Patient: sex M, age 25
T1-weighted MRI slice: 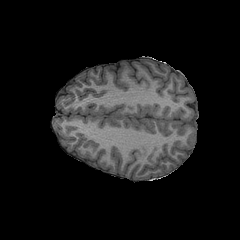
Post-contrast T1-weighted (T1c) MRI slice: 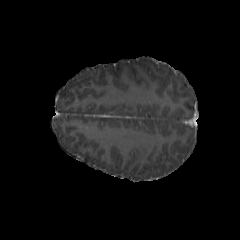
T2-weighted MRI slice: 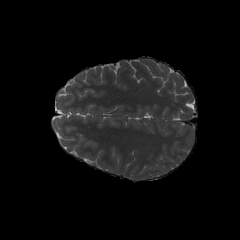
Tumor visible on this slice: no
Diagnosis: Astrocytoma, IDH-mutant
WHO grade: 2